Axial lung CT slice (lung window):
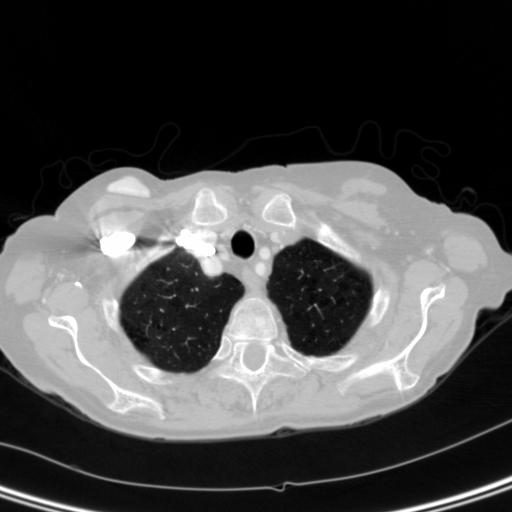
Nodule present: no